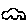
Label: car